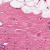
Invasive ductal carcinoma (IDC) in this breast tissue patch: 0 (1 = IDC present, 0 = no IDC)